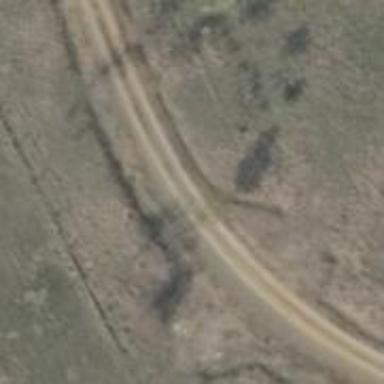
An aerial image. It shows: Gravel track with grade1 track type.